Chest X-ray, AP view. Patient: 29 years old, sex F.
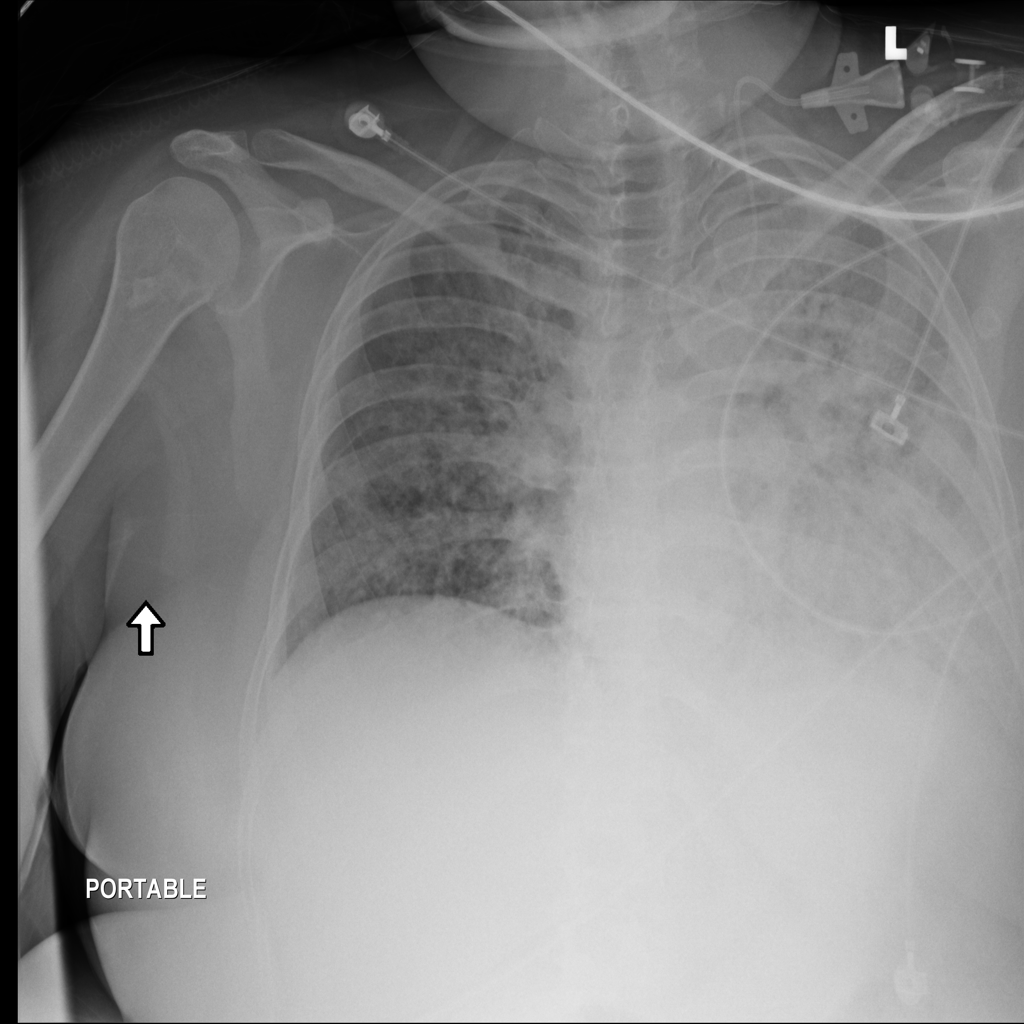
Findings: No Finding